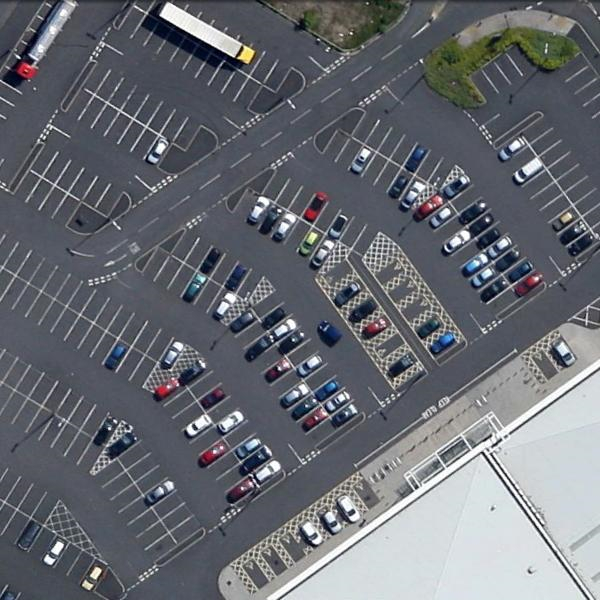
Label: Parking